Question: I have the following scenario:
I am trying to work with visual studio 2012, opencv 2.4.1 in windows 8.
Then when I try to run my app I got the following message error:

I know that question about missing MSVCP100D.dll are asked in stackoverflow before,
but something different happen to me: when I look for the dll in my computer I note
that I have a MSVCP110D.dll which is probably a higher version of the first.
Someone can answer what's going on here.
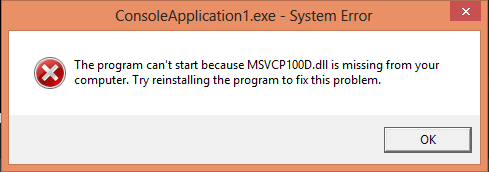
Answer: You don't have the Visual C++ 2010 runtime installed. Visual Studio 2012 installs the 11.0 version, but it seems that your OpenCV has been compiled with Visual Studio 2010 and thus requires the 2010 runtime (10.0). You should be able to get it from here: <URL>
Because it's looking for the version you can see it's built in Debug. Legally the run-time libraries cannot be redistribute in debug so you have these options:
- -
In every case to deploy your application you'll need to include both versions of the VC++ redists: version 11 for your application and version 10 for OpenCv (this is mandatory).
Notice that you not be able to link binaries between Visual Studio 2010 and 12.